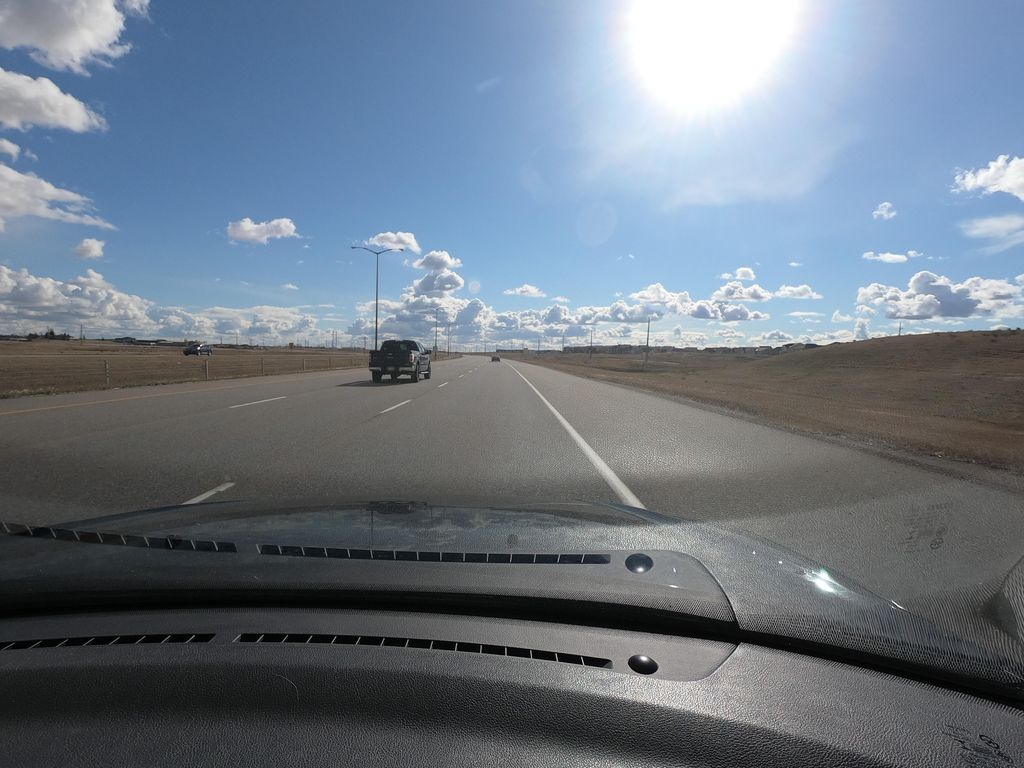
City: calgary